Question: I'm trying to implement postorder traversal of a tree using a single stack.
I'm getting a now
Can someone explain me the reason?

This is the algorithm:
'''
1.1 Create an empty stack
2.1 Do following while root is not NULL
a) Push root's right child and then root to stack.
b) Set root as root's left child.
2.2 Pop an item from stack and set it as root.
a) If the popped item has a right child and the right child
is at top of stack, then remove the right child from stack,
push the root back and set root as root's right child.
b) Else print root's data and set root as NULL.
2.3 Repeat steps 2.1 and 2.2 while stack is not empty.
'''
. Right child of 1 exists.
Push 3 to stack. Push 1 to stack. Move to left child.
Stack: 3, 1
1. Right child of 2 exists. Push 5 to stack. Push 2 to stack. Move to left child. Stack: 3, 1, 5, 2
2. Right child of 4 doesn't exist. ' Push 4 to stack. Move to left child. Stack: 3, 1, 5, 2, 4
3. Current node is NULL. Pop 4 from stack. Right child of 4 doesn't exist. Print 4. Set current node to NULL. Stack: 3, 1, 5, 2
4. Current node is NULL. Pop 2 from stack. Since right child of 2 equals stack top element, pop 5 from stack. Now push 2 to stack. Move current node to right child of 2 i.e. 5 Stack: 3, 1, 2
5. Right child of 5 doesn't exist. Push 5 to stack. Move to left child. Stack: 3, 1, 2, 5
6. Current node is NULL. Pop 5 from stack. Right child of 5 doesn't exist. Print 5. Set current node to NULL. Stack: 3, 1, 2
7. Current node is NULL. Pop 2 from stack. Right child of 2 is not equal to stack top element. Print 2. Set current node to NULL. Stack: 3, 1
8. Current node is NULL. Pop 1 from stack. Since right child of 1 equals stack top element, pop 3 from stack. Now push 1 to stack. Move current node to right child of 1 i.e. 3 Stack: 1
9. Repeat the same as above steps and Print 6, 7 and 3. Pop 1 and Print 1.
: Problem lies in Ipostorder function ..if you comment and run you won't get a segmentation fault.
'''
#include<stdio.h>
#include<stdlib.h>
typedef struct node
{
int data;
struct node *left,*right;
}node;
typedef struct stack
{
node *data;
struct stack *next;
}stack;
stack *top=NULL;
int isEmpty()
{
if(top==NULL)
return 1;
else
return 0;
}
node *pop()
{
node *p=top->data;
top=top->next;
return p;
}
void push(node *num)
{
stack *p;
p=malloc(sizeof(stack));
p->data=num;
p->next=top;
top=p;
}
node *newNode(int key)
{
node *p=malloc(sizeof(node));
p->left=p->right=NULL;
p->data=key;
return p;
}
void insert(node **head,int key)
{
node *p;
p=*head;
if(!p)
{
*head=newNode(key);
return;
}
if(p->data>key)
insert(&(p->left),key);
else
insert(&(p->right),key);
}
void inorder(node *head)
{
if(head)
{
inorder(head->left);
printf("%d ",head->data);
inorder(head->right);
}
}
int search(node *head,int key)
{
if(head==NULL)
return 0;
if(head->data==key)
return 1;
if(head->data>key)
search(head->left,key);
else
search(head->right,key);
}
void Ipostorder(node *head)
{
do
{
while(head)
{
if(head->right) //If right child is present
push(head->right); //Push right child first
push(head); //Push root
head=head->left; //Goto left
}
head=pop();
if(head->right && top->data==head->right)
{
pop(); //Remove right child from stack
push(head); //Push root onto the stack
head=head->right;
}
else
{
printf(" %d",head->data);
head=NULL;
}
}while(!isEmpty());
}
void postorder(node *head)
{
if(head)
{
postorder(head->left);
postorder(head->right);
printf(" %d",head->data);
}
}
int main()
{
node *head;
int opt,choice=1,key;
while(choice!=5)
{
printf("
BST
1.Insert into BST
2.Inorder Traversal
3.Search
4.Iterative preorder
5.Exit
Choice - ");
scanf("%d",&choice);
switch(choice)
{
case 1: printf("
Enter the no of elements to be inserted - ");
scanf("%d",&opt);
printf("
Enter the elements - ");
while(opt--)
{
scanf("%d",&key);
insert(&head,key);
}
printf("
Element successfully inserted");
break;
case 2: printf("
The inorder traversal is - ");
inorder(head);
break;
case 3: printf("
Enter the item to be searched - ");
scanf("%d",&key);
if(search(head,key))
printf("
Item found");
else
printf("
Item not found");
break;
case 4: printf("
The iterative postorder is - ");
Ipostorder(head);
printf("
The recursive postorder is - ");
postorder(head);
break;
case 5: exit(0);
break;
}
getchar();
getchar();
}
}
'''
'''
BST
1.Insert into BST
2.Inorder Traversal
3.Search
4.Iterative preorder
5.Exit
Choice - 1
Enter the no of elements to be inserted - 7
Enter the elements - 30 20 40 15 25 35 45
Element successfully inserted
BST
1.Insert into BST
2.Inorder Traversal
3.Search
4.Iterative preorder
5.Exit
Choice - 2
The inorder traversal is - 15 20 25 30 35 40 45
BST
1.Insert into BST
2.Inorder Traversal
3.Search
4.Iterative preorder
5.Exit
Choice - 4
Segmentation fault (core dumped)
'''
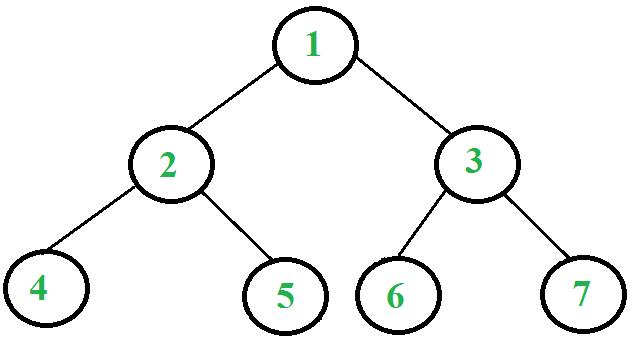
Answer: 'Ipostorder' dereferences 'top' before verifying that it is not NULL. Similarly, it dereferences 'head' after the first 'pop'.